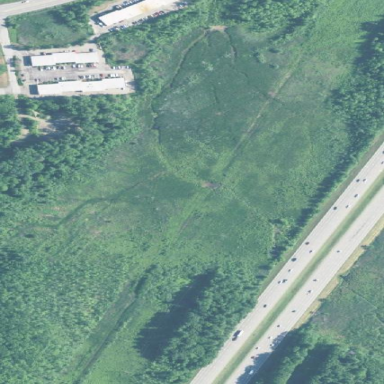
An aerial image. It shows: Bog wetland area.